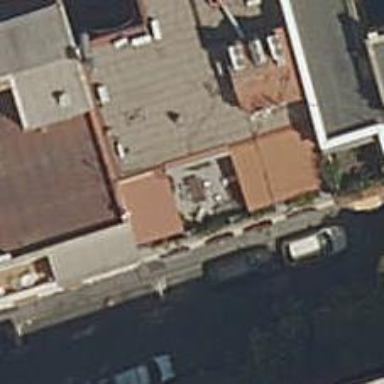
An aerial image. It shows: Restaurant.